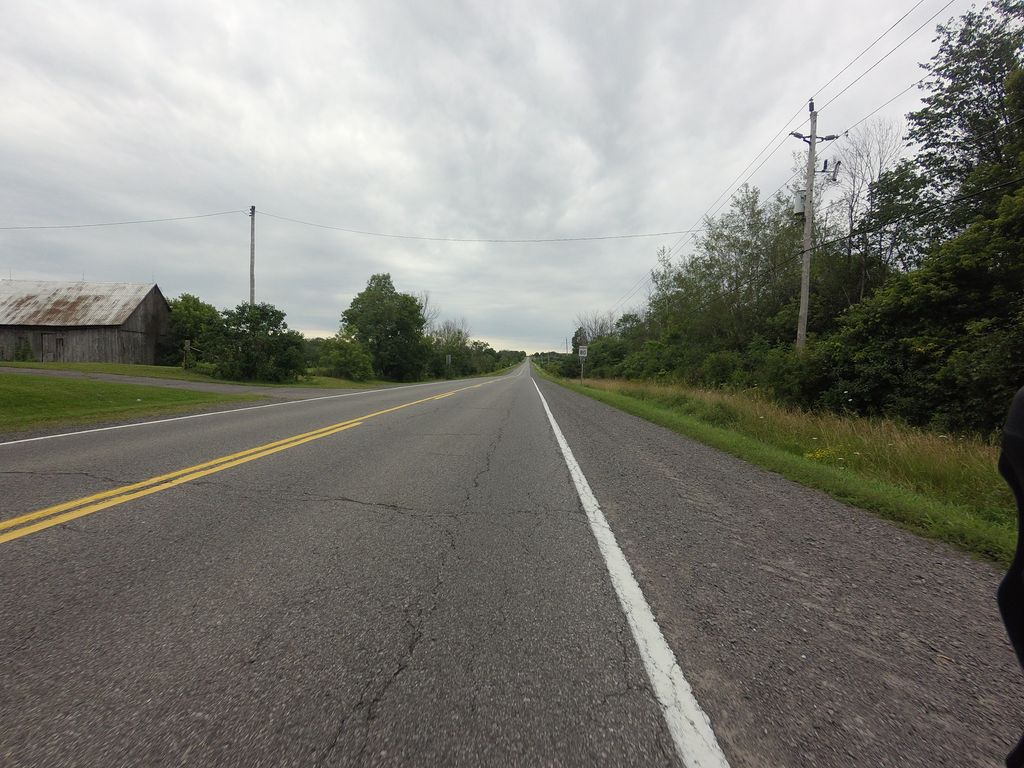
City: ottawa-gatineau